Question: Im trying to cover a radius of, lets say 5 KM on the map. I have the coordinates of the middle of it.
I need a method to calculate and give me the coordinates of the points that are ON that circle.

(I need it to get coordinate points in a __Km radius from my server, If there's a better way to do that, please share. ty!)
I'll check whether if the coordinates are inside the circle or not like that:
(lan,lon) is a point.
'''
if ((lat<x1 && lat>x2) && (lon<y1 && lon>y2))
then the point is inside the circle.
'''
Im confused. how do I make a radar?
(android app)
Thanks!
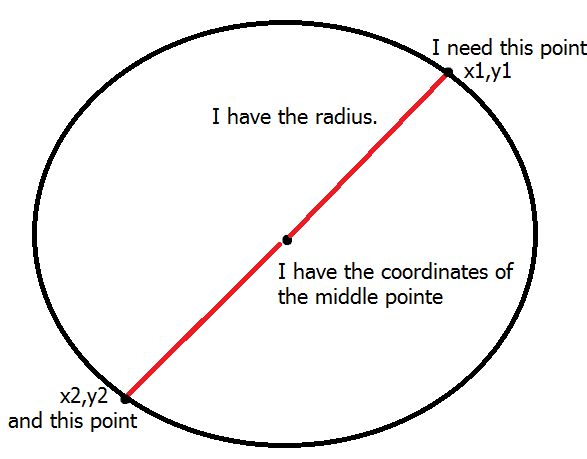
Answer: When you are not too near to a pole you can approximate a smallish true circle on the surface of the Earth with an ellipse in the latitude-longitude space. The ellipse is a circle on the equator, but becomes more and more squished as you approach the poles.
Assuming the coordinates of the center of the circle you are interested in is '(lat0, lon0)' and the radius is 'r = 5km', set:
'''
C = 40075.04km - Earth circumference
A = 360*r/C - semi-minor in north-south direction
B = 360*r/(C*cos(lat0)) - semi-major in east-west direction
'''
Now the points '(lat,lon)' that within the ellipse fulfill this condition:
'''
(lat-lat0)2/A2 + (lon-lon0)2/B2 < 1
'''
In Java:
'''
boolean pointInCircle(double lat0, double lon0, double r, double lat, double lon) {
double C = 40075.04, A = 360*r/C, B = A/Math.cos(Math.toRadians(lat0));
return Math.pow((lat-lat0)/A, 2) + Math.pow((lon-lon0)/B, 2) < 1;
}
'''
For more accurate results you can <URL>, but the formulas are a lot more complex and can become expensive to compute if you have to calculate the distance for many points.